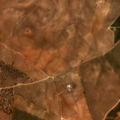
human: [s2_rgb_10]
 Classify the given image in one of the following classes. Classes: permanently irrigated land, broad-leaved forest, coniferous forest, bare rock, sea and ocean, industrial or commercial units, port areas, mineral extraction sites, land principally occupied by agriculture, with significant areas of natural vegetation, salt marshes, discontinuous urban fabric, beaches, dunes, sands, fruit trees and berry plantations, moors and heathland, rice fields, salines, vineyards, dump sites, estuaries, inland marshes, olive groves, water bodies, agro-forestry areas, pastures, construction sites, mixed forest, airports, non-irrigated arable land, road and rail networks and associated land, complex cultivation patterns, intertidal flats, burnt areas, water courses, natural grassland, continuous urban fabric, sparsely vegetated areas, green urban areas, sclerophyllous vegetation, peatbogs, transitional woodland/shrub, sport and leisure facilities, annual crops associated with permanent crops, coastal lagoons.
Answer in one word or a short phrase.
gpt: non-irrigated arable land, olive groves, agro-forestry areas